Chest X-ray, PA view. Patient: 56 years old, sex M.
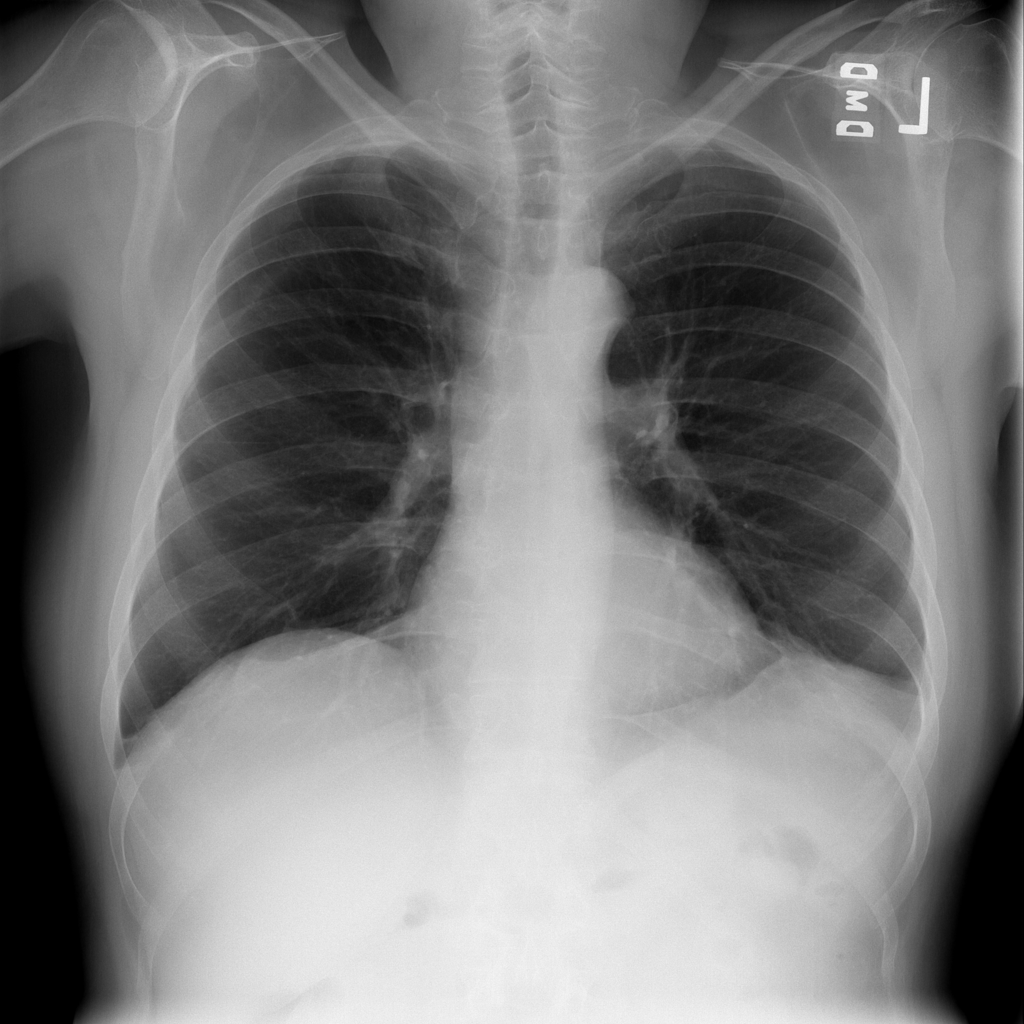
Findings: No Finding